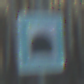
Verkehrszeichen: Tunnel
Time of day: SunriseSunset
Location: Outdoor (Nature)
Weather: Clear
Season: Winter
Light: Natural